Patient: sex M, age 44
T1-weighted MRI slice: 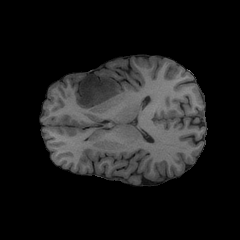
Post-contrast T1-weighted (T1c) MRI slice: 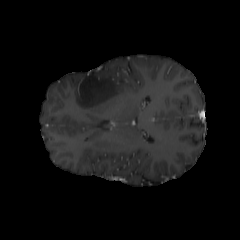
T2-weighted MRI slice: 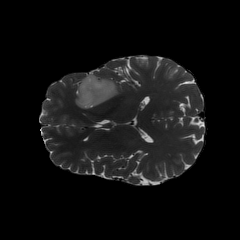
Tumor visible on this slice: yes
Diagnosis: Astrocytoma, IDH-mutant
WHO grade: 2